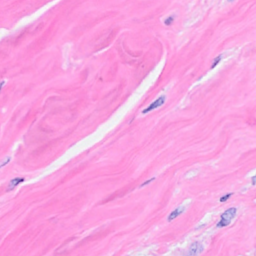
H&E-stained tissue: Breast